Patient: sex M, age 42
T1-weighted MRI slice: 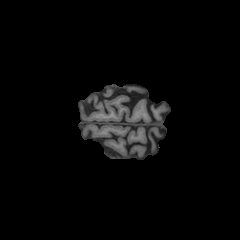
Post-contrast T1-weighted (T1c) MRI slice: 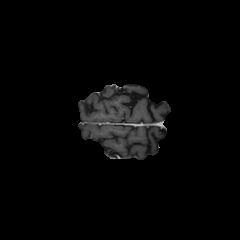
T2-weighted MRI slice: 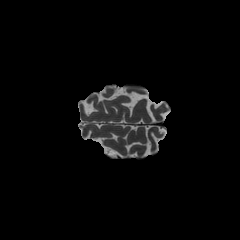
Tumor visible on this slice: no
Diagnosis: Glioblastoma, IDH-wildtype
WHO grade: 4